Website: home-depot
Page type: customer-info-address
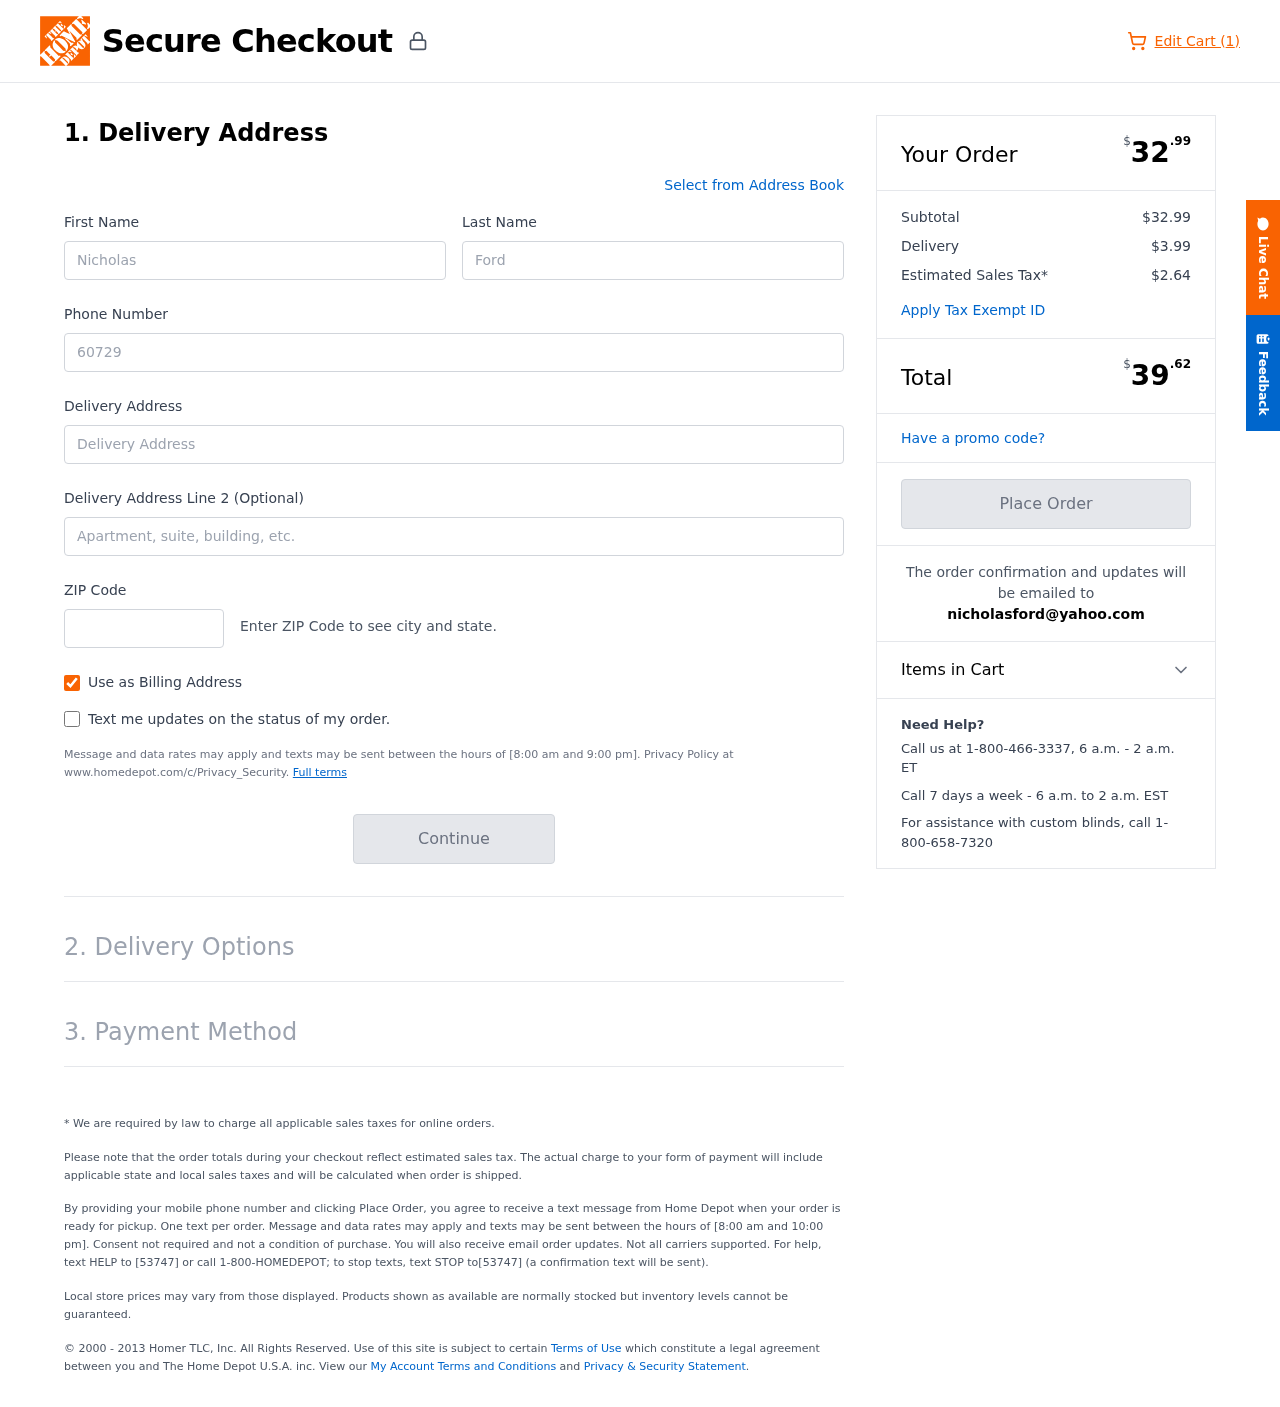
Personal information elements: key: PII_EMAIL
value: nicholasford@yahoo.com
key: PII_FIRSTNAME
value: Nicholas
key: PII_LASTNAME
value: Ford
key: PII_PHONE
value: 6072961440
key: PII_POSTCODE
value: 22765
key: PII_STREET
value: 18298 West Ford
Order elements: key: ORDER_NUM_ITEMS
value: Edit Cart (1)
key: ORDER_SUBTOTAL_HEADER
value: $32.99
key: ORDER_SUBTOTAL
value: $32.99
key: ORDER_SHIPPING_COST
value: $3.99
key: ORDER_TAX
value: $2.64
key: ORDER_TOTAL2
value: $39.62